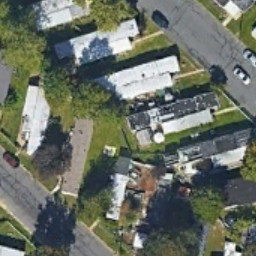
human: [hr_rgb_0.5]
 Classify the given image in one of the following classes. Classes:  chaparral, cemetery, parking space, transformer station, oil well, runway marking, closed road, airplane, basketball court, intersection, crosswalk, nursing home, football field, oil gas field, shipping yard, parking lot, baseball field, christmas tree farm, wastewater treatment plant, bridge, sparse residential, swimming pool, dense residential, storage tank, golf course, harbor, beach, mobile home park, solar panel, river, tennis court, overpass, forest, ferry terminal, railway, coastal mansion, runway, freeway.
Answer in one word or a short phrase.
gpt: mobile home park